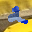
Label: 2